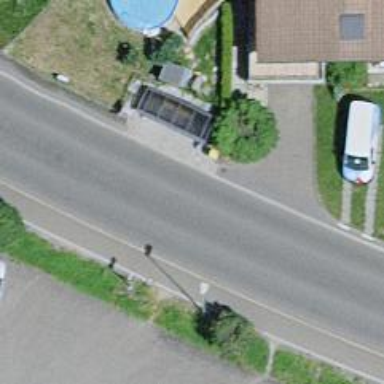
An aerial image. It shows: Bus stop with shelter. It is platform for public transport.